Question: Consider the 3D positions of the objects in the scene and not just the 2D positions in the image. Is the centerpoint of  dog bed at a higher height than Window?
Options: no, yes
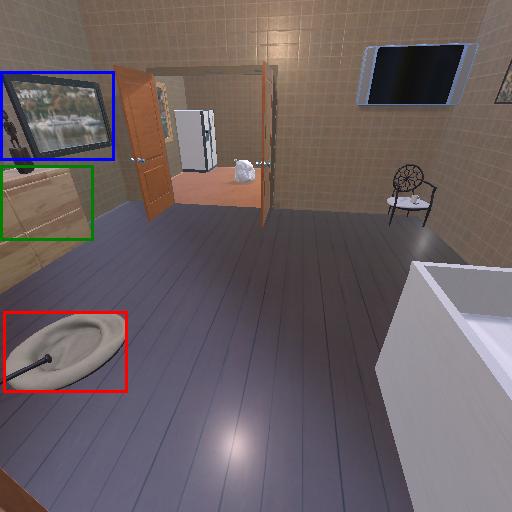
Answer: no